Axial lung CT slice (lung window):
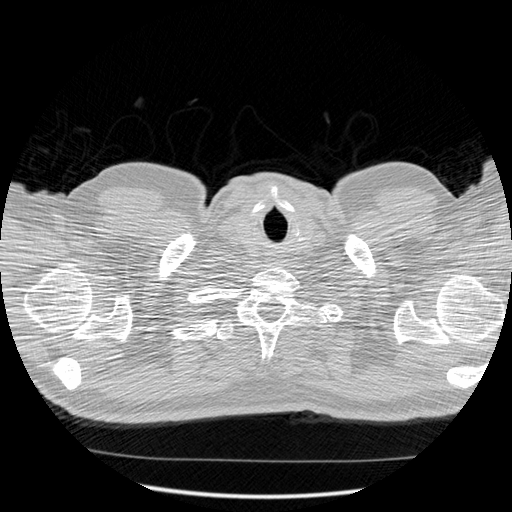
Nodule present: no